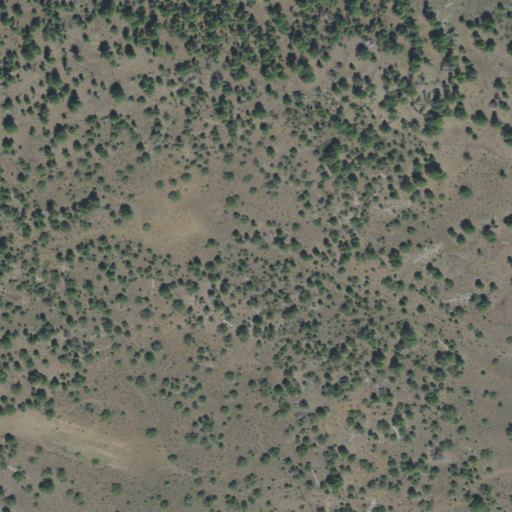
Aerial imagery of depression(s) in Oregon named Big Cove containing evergreen forest and shrub